Aerial crown-view tile of a tropical tree (Barro Colorado Island, Panama), acquired 20241216:
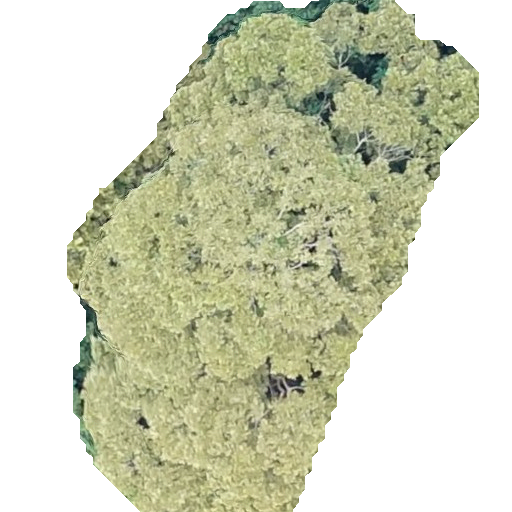
Species: Dipteryx oleifera
GBIF accepted scientific name: Dipteryx oleifera
Crown area: 207.825 m²